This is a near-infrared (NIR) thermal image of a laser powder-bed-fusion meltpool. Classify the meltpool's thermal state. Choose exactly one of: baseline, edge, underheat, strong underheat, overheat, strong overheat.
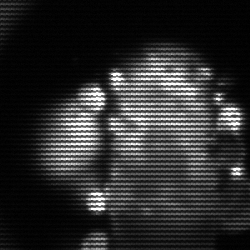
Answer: strong underheat